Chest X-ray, PA view. Patient: 65 years old, sex M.
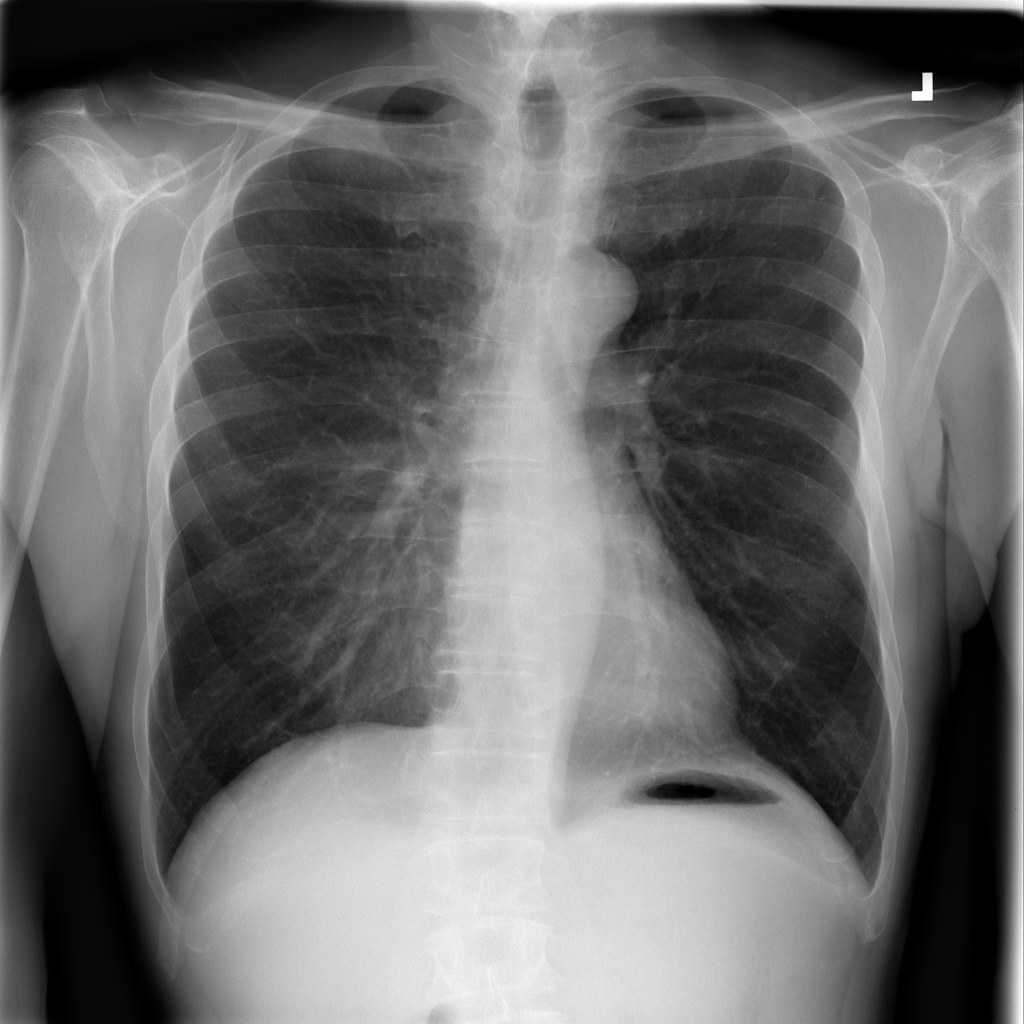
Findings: No Finding